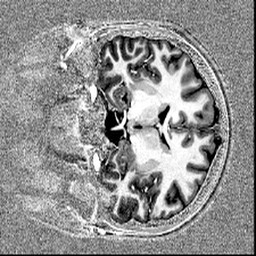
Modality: T1w
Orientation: coronal
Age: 24
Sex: male